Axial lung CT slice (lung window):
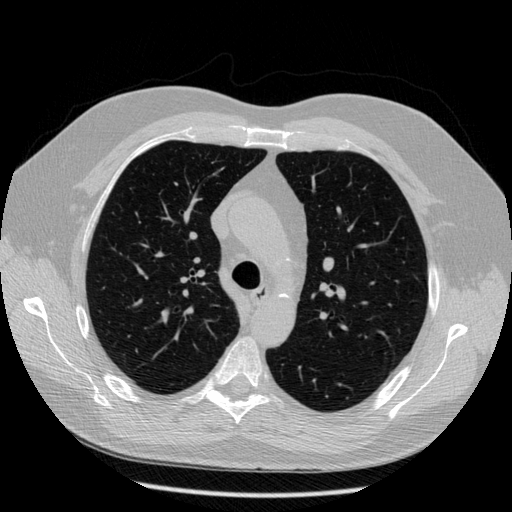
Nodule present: no